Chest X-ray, AP view. Patient: 36 years old, sex M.
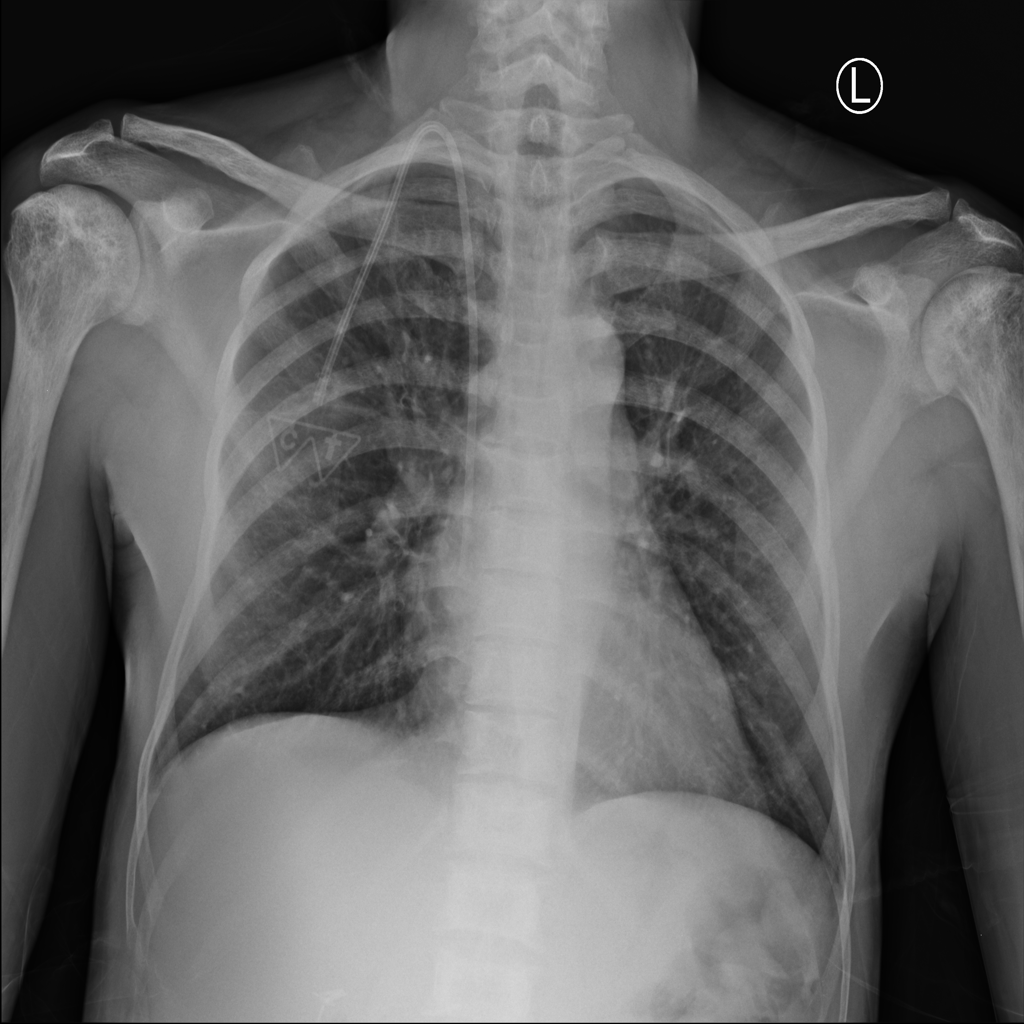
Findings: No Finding